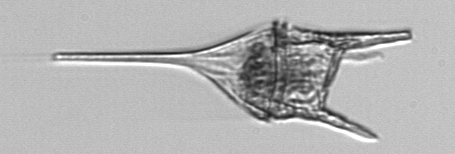
Label: Tripos_lineatus